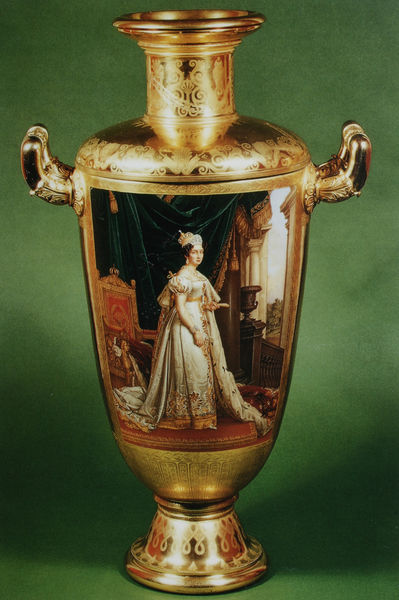
Titel: Prunkvase mit Bildnis von Königin Therese
Künstler: Friedrich von Gärtner
Institution: (Privatbesitz)
Schlagwörter: fuß, himmel, weiß, grün, braun, fenster, frau, hintergrund, kleid, schwarz, stuhl, säule, säulen, zimmer, blick, rot, malerei, muster, ornament, teppich, augen, samt, sockel, bild, bildnis, hals, portrait, porträt, vorhang, fransen, gewand, gold, haare, reich, sessel, stehend, england, krone, rund, amphore, henkel, kanne, krug, ranken, vase, adelige, balkon, kübel, schleppe, leer, thron, ornamente, draperie, robe, edel, foto, griff, schimmer, deckel, gefäß, porzellan, vergoldet, bayern, münchen, tron, gravur, photo, verziert, griffe, karaffe, öffnung, halter, elisabeth, königin, stickereien, golden, pokal, fürstin, prunk, fotographie, verzierungen, hohl, verziehrung, henkelvase, borten, smaragd, inhalt, nationalmuseum, füß, herrscherbild, elisabeth ii, großbrtianien, halsamphora, therese, stadtmuseum